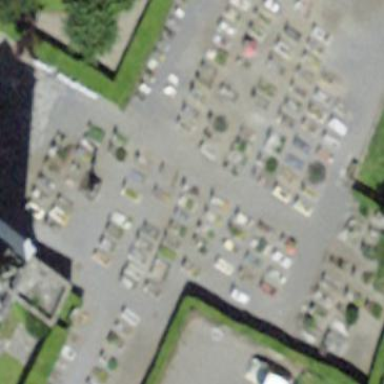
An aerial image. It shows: Cemetery.